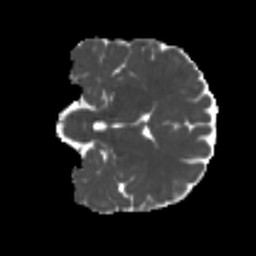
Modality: MD
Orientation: coronal
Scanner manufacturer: siemens
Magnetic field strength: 3 T
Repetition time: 4 s
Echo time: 0.0594 s